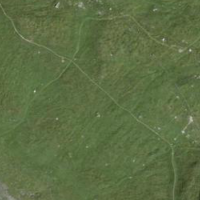
EUNIS habitat code: 26
Species observed at this site:
Crepis aurea